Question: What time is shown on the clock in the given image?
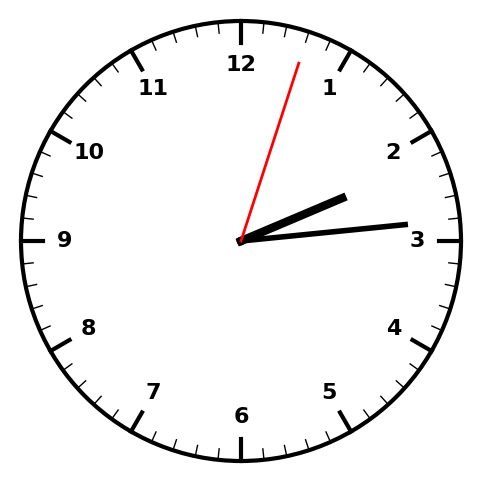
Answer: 02:14:03